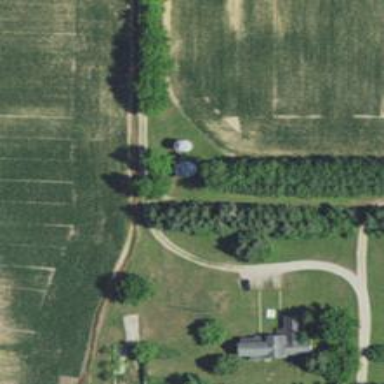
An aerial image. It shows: Silo.